Milling tool wear sample.
Tool blade image: 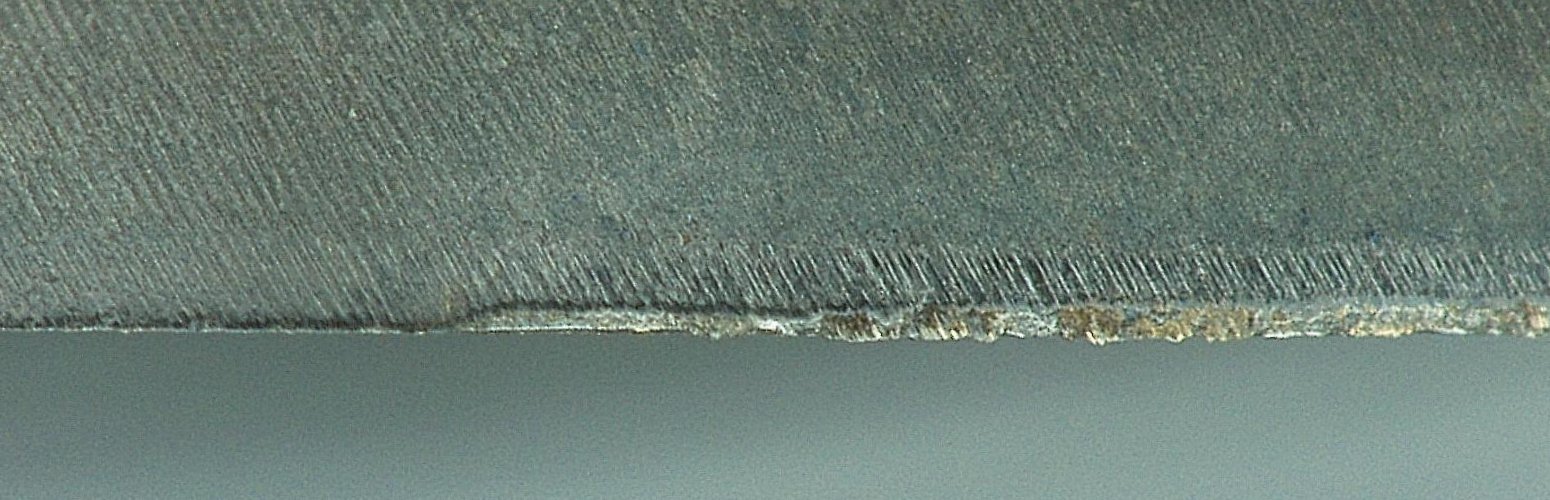
Chip image: 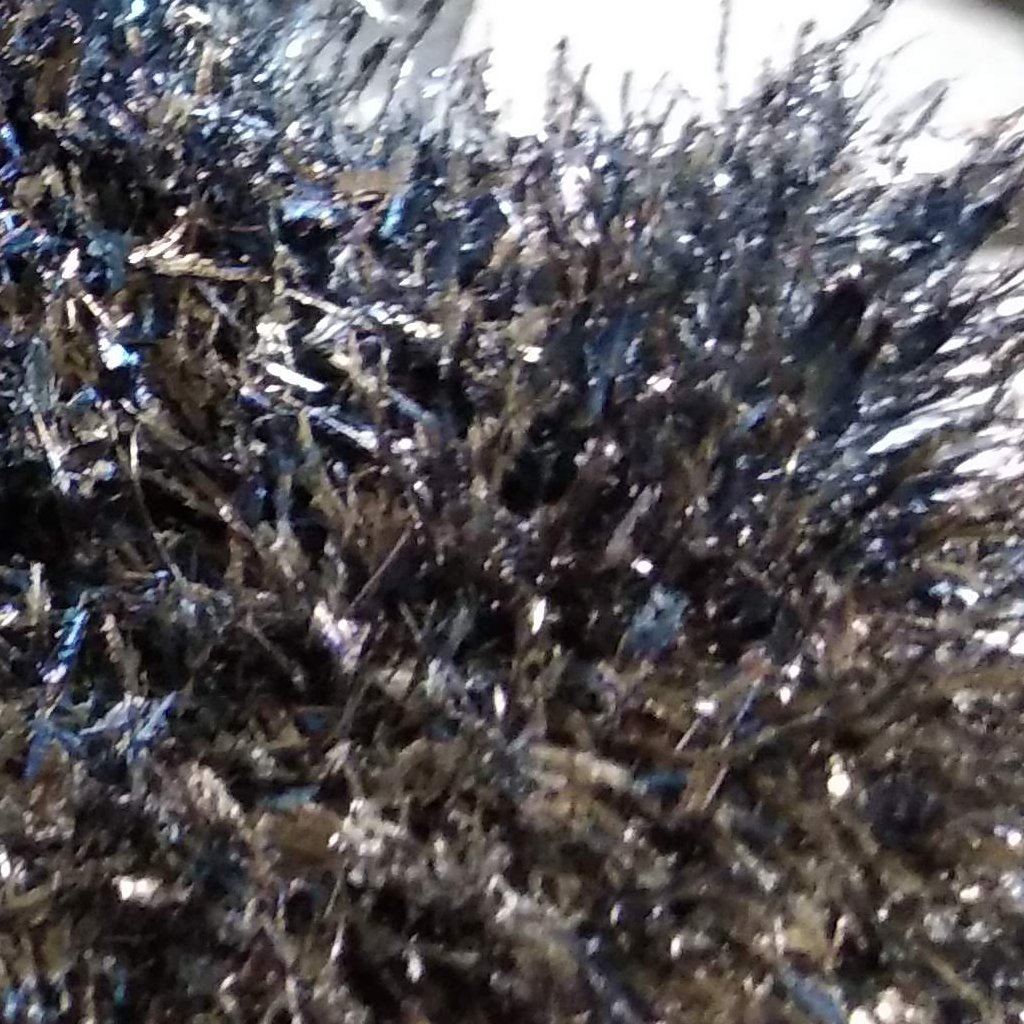
Workpiece image: 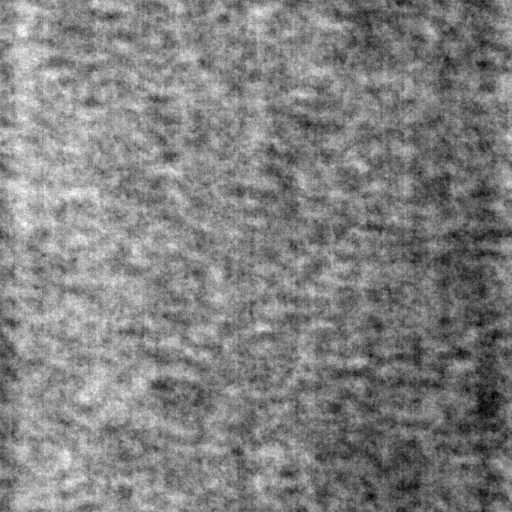
Tool wear state: used
Gaps: 2.96
Flank wear: 94.92
Overhang: 22.93
Force-signal Mel-spectrograms (X, Y, Z axes): 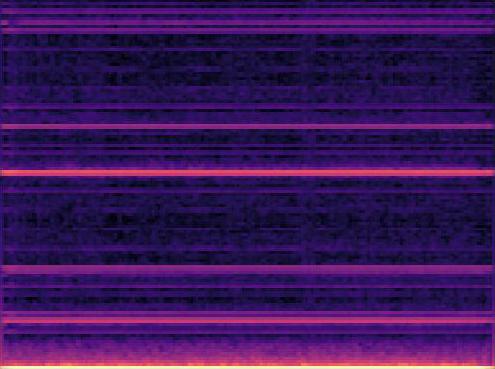 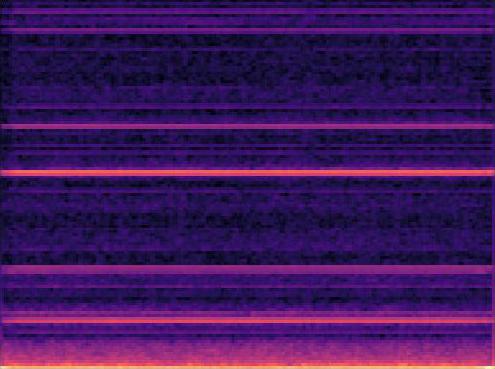 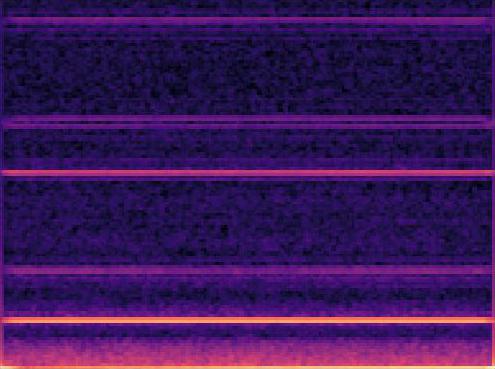
Force-signal scalograms (X, Y, Z axes): 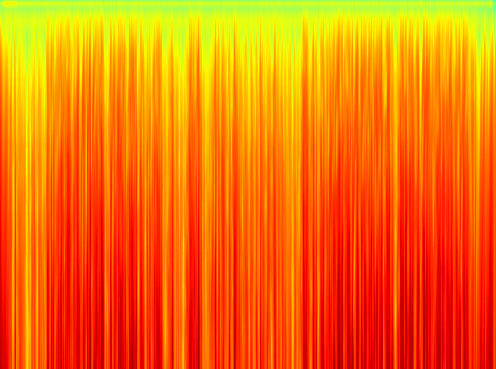 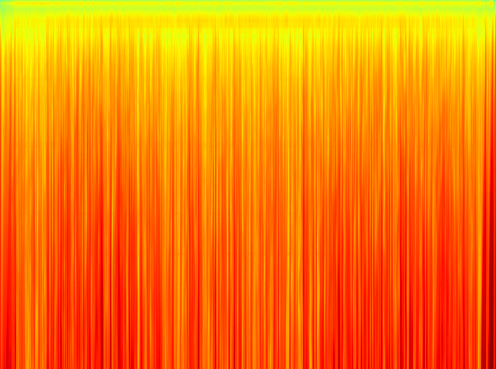 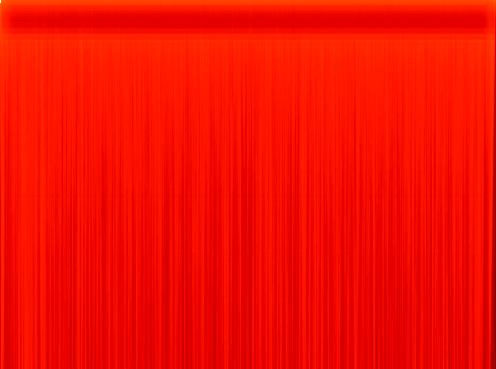
Force phase: steady_state_stabilization_wear